Question:
- want to handle 2 Button click Individually for 2 different Intent likegoogleMap.setOnInfoWindowClickListener(new OnInfoWindowClickListener() { '''
@Override
public void onInfoWindowClick(Marker marker) {
Toast.makeText(mcontext, "v-"+marker.getId(), 212).show();
btnopen.setOnClickListener(new OnClickListener() {
@Override
public void onClick(View v) {
Toast.makeText(mcontext, "btnopen-Clicked", 212).show();
}
});
btnshedule.setOnClickListener(new OnClickListener() {
@Override
public void onClick(View v) {
Toast.makeText(mcontext, "btnShedule -Clicked", 212).show();
}
});
}
});
'''
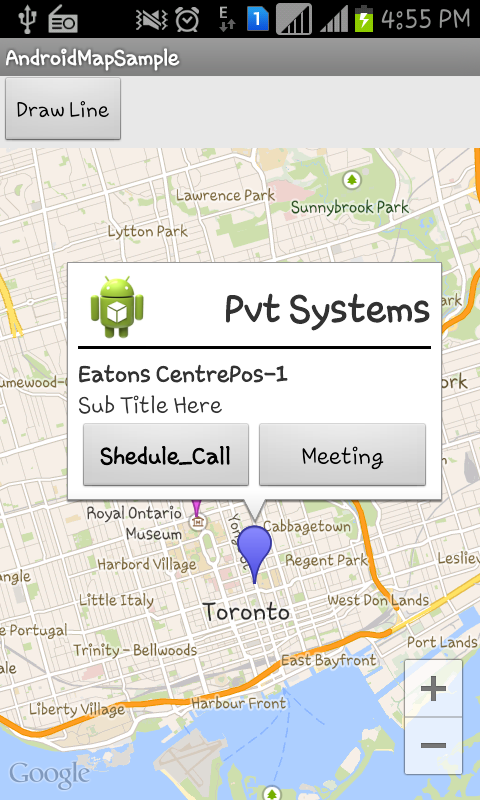
Answer: this is the duplica tion of this Question
<URL>
Answer is also specified over there.
I had also used this answer and it worked for me very well.